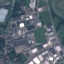
Label: Industrial